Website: bh-photo
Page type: orders-overview
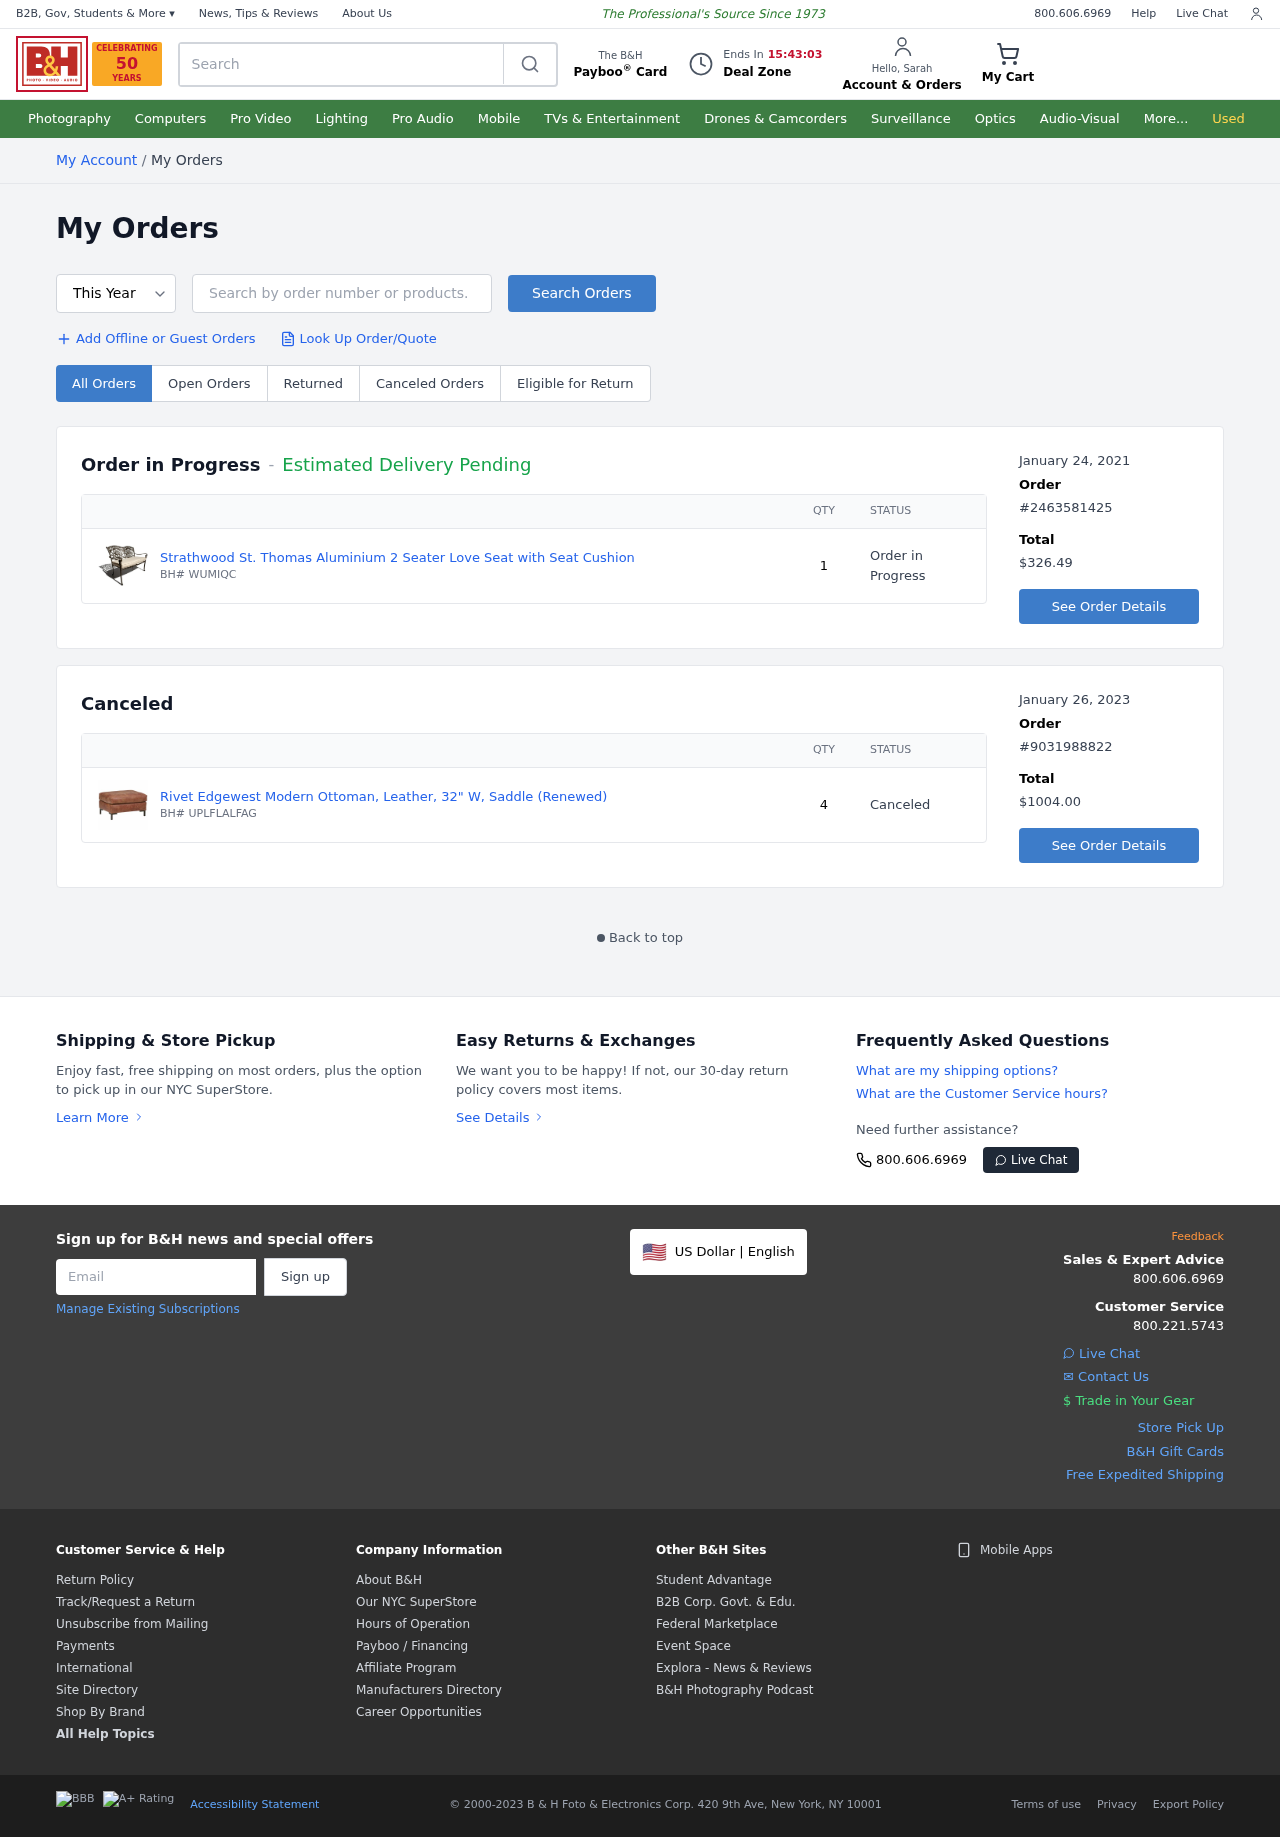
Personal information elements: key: PII_FIRSTNAME
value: Sarah
Product elements: key: PRODUCT1_NAME
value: Strathwood St. Thomas Aluminium 2 Seater Love Seat with Seat Cushion
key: PRODUCT1_QUANTITY
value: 1
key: PRODUCT2_NAME
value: Rivet Edgewest Modern Ottoman, Leather, 32" W, Saddle (Renewed)
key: PRODUCT2_QUANTITY
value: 4
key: PRODUCT1_SKU
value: BH# WUMIQC
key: PRODUCT2_SKU
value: BH# UPLFLALFAG
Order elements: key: ORDER_DATE
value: January 24, 2021
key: ORDER_ID
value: #2463581425
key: ORDER_TOTAL
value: $326.49
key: ORDER_DATE2
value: January 26, 2023
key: ORDER_ID2
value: #9031988822
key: ORDER_TOTAL2
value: $1004.00
Search elements: key: HEADER_SEARCH
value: Search
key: SEARCH_ORDERS
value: Search by order number or products.